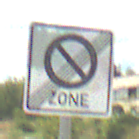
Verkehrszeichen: EndeEingeschraenktesHalteverbotZone
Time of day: Midday
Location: Outdoor (Suburban)
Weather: PartlyCloudy
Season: Summer
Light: Natural